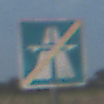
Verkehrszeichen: EndeAutbahn
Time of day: SunriseSunset
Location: Outdoor (Nature)
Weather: PartlyCloudy
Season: NotSpecified
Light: Natural